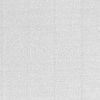
Atmospheric dust classification: dusty